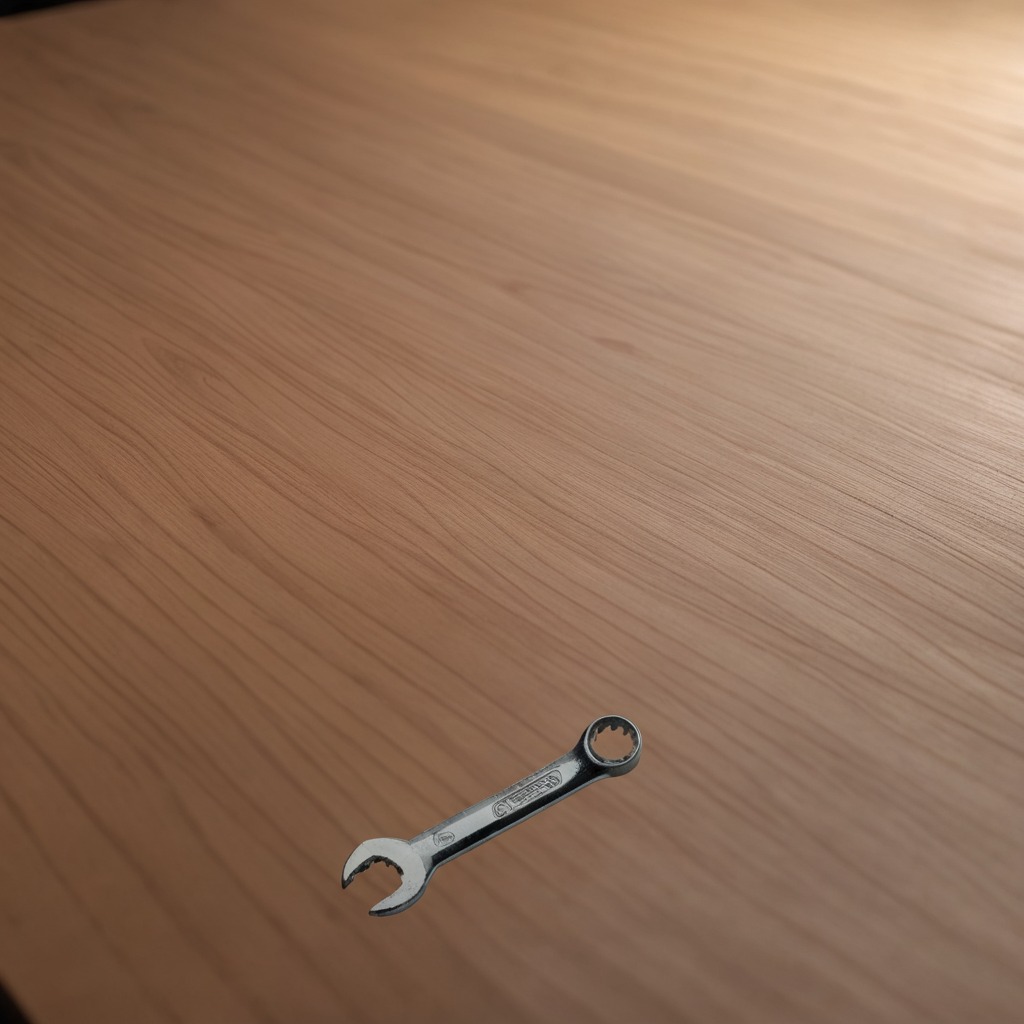
A wrench is lying on the wooden table.